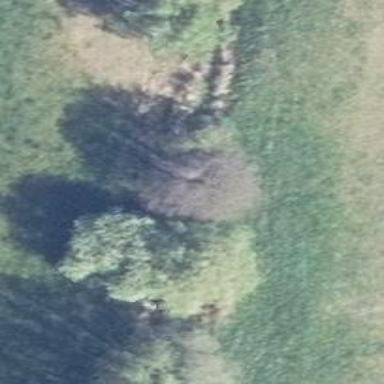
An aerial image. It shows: Row of deciduous broadleaved trees.